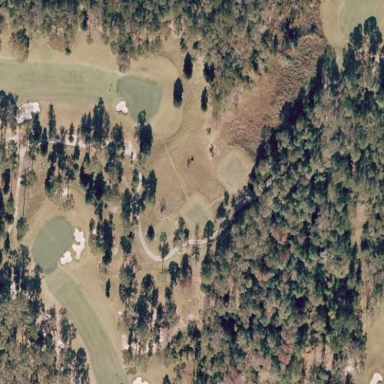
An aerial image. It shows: Golf rough area.